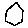
Label: hexagon